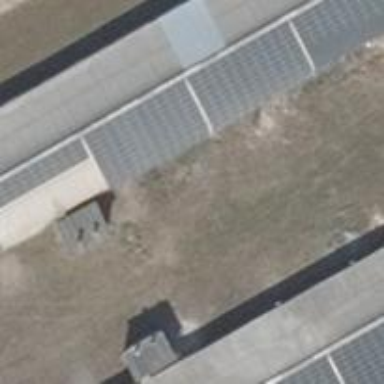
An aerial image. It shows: Small solar photovoltaic panel used as generator to produce electricity.